Question: I have a word table. I wrote a macro to get values from the table. When it runs I get a runtime error 13. When I debug and watch the value of parsing string it looks like this There is only one quote in the string. I think that is the case I couldn't convert that string into a date format. Can you help me to fix this?
### The code
'''
Sub Macro2()
Dim NumRows As Integer
Dim startDate As String
Dim days As String
Dim endDate As String
If Not Selection.Information(wdWithInTable) Then
Exit Sub
End If
NumRows = Selection.Tables(1).Rows.Count
'Loop to select each row in the current table
For J = 2 To NumRows
'Loop to select each cell in the current row
startDate = Selection.Tables(1).Rows(J).Cells(5).Range.Text
days = Selection.Tables(1).Rows(J).Cells(6).Range.Text
FormatDate = CDate(ends)
endDate = DateAdd("d", days, FormatDate)
Selection.Tables(1).Rows(J).Cells(7).Range.Text = endDate
Next J
End Sub
'''
### The table

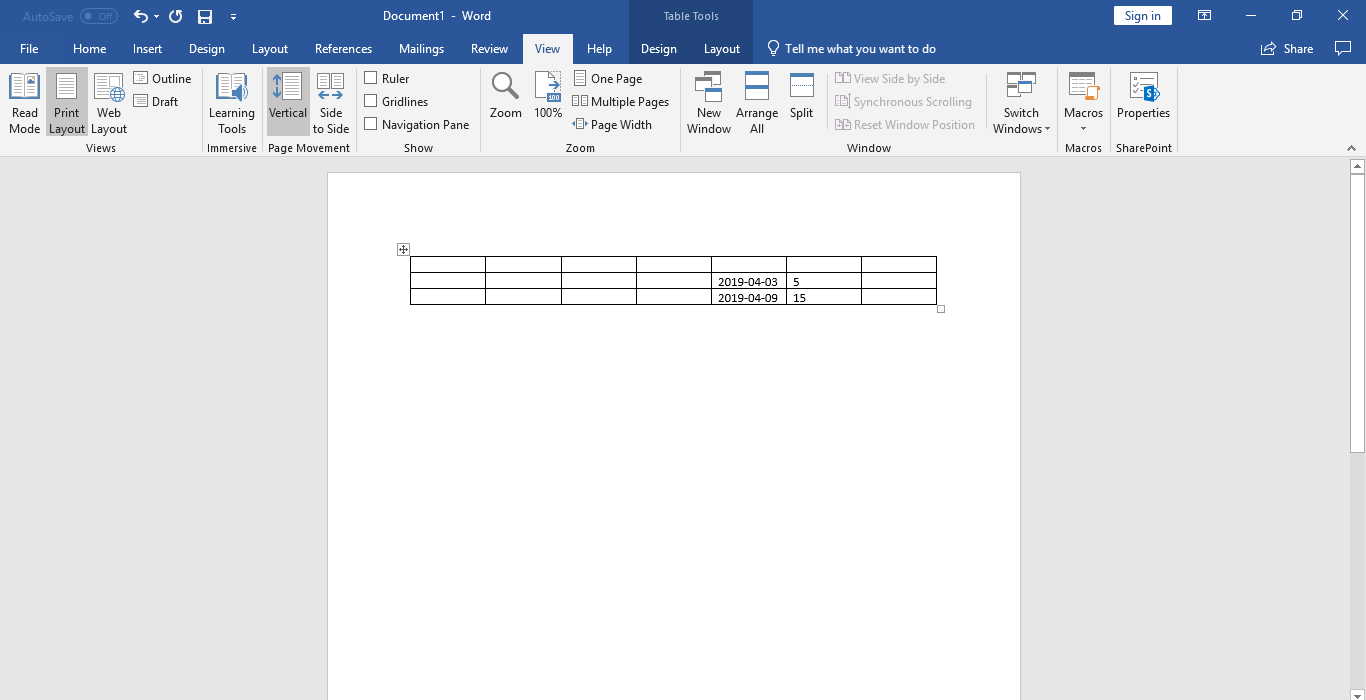
Answer: Here's the minimal change I found that works for me when tested in Word 2013.
General points:
- 'Option Explicit''J''FormatDate''Dim''ends''startDate'- 'Range.Text''$?''CDate'- 'Left()''yyyy-mm-dd'- 'Range.Words(1).Text''Word'- 'CLng()''DateAdd''DateAdd'
For production use, I would also recommend using Selection only in one place, and doing 'Dim workTable as Table: Set workTable = Selection.Tables(1)'. That will simplify your code.
### Code
'<===' marks changed lines
'''
Option Explicit ' <==
Sub Macro2()
Dim NumRows As Integer
Dim startDate As String
Dim days As String
Dim endDate As String
If Not Selection.Information(wdWithInTable) Then
Exit Sub
End If
NumRows = Selection.Tables(1).Rows.Count
'Loop to select each row in the current table
Dim J As Long ' <==
For J = 2 To NumRows
'Loop to select each cell in the current row
startDate = Selection.Tables(1).Rows(J).Cells(5).Range.Text
startDate = Left(startDate, 10) ' <== Remove the space and table mark
days = Selection.Tables(1).Rows(J).Cells(6).Range.Words(1).Text ' <===
Dim FormatDate As Date ' <==
FormatDate = CDate(startDate) ' <== not 'ends'
endDate = DateAdd("d", CLng(days), FormatDate) ' <=== clng
Selection.Tables(1).Rows(J).Cells(7).Range.Text = endDate
Next J
End Sub
'''
'DateAdd''Double''Long''Double''CLng''CDbl'